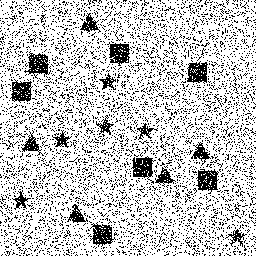
Squares: 7
Triangles: 5
Stars: 6
Total shapes: 18